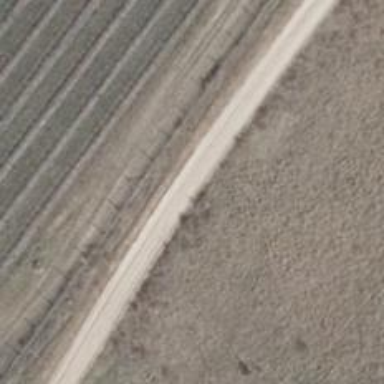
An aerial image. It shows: Track with grade 4 track type.